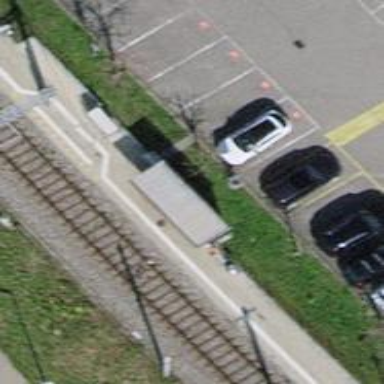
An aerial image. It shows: Public transport station located at railway halt.